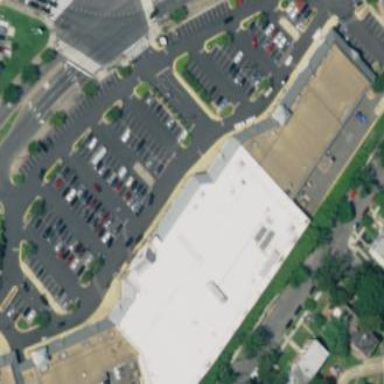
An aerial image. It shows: Retail area.